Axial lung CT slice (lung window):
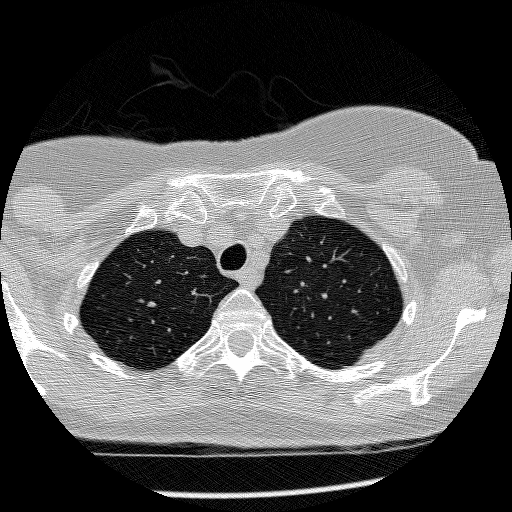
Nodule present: no